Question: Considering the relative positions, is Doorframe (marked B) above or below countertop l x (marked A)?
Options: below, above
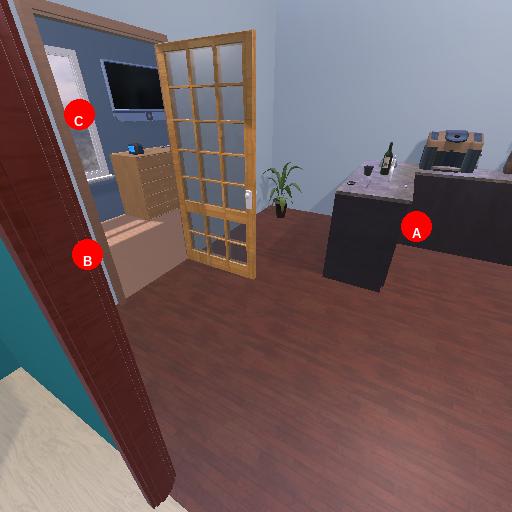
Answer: below